Aerial crown-view tile of a tropical tree (Barro Colorado Island, Panama), acquired 20250317:
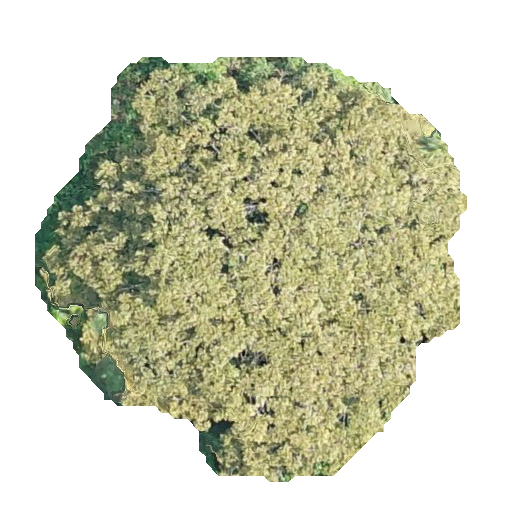
Species: Dipteryx oleifera
GBIF accepted scientific name: Dipteryx oleifera
Crown area: 200.181 m²